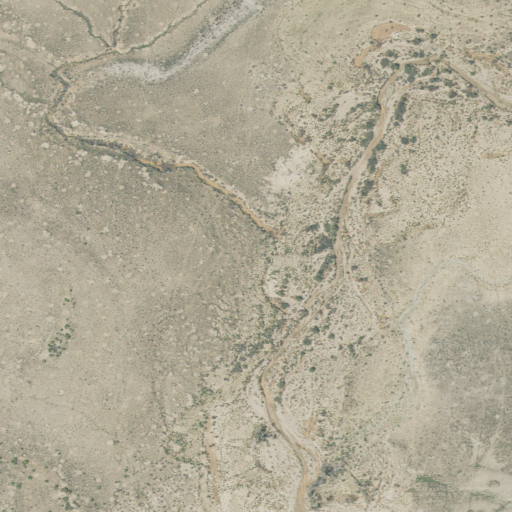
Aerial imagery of valley in Utah named Kennedy Wash containing shrub and grassland